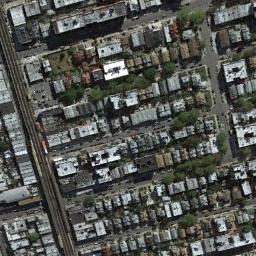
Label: dense_residential